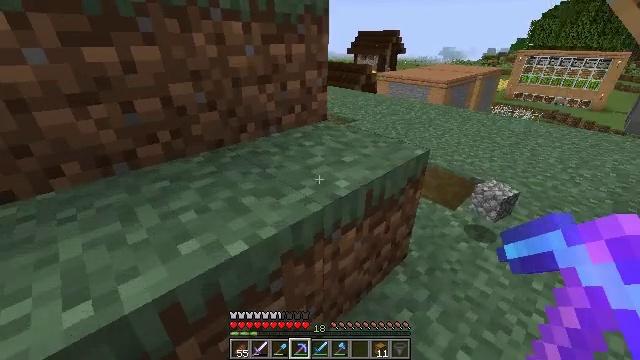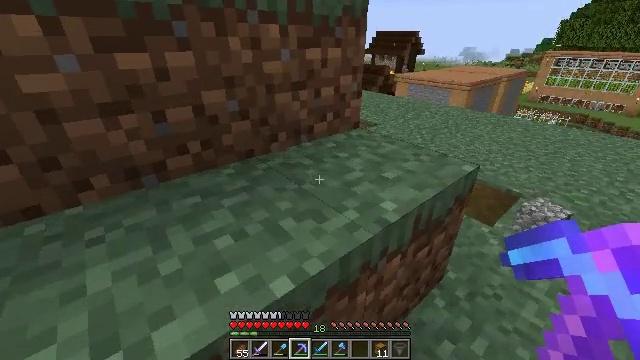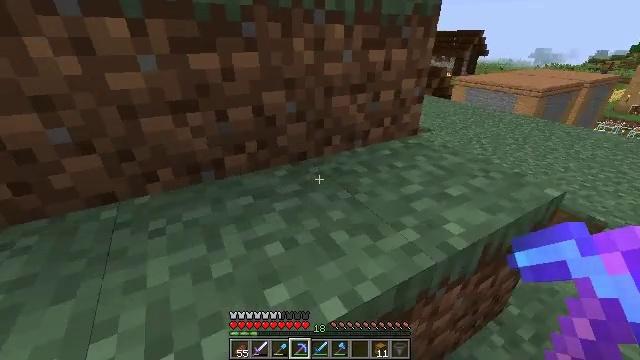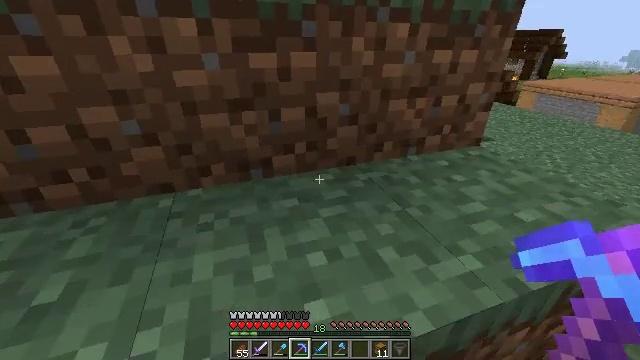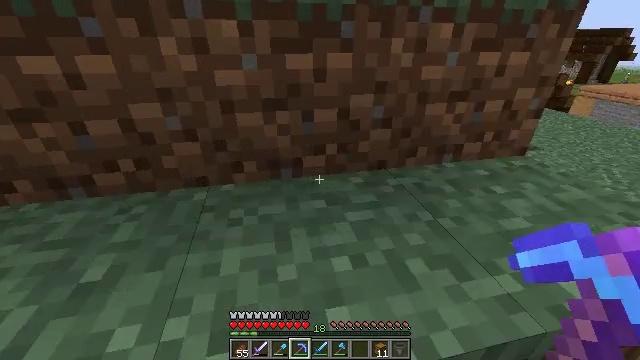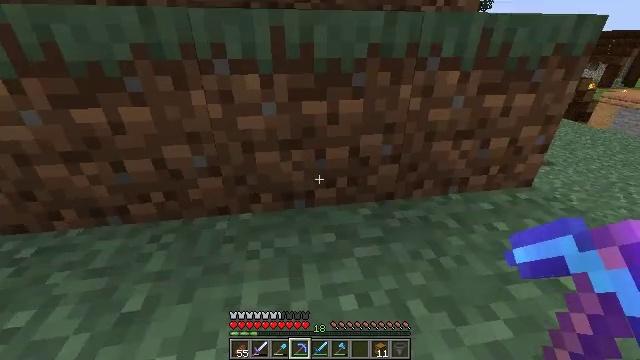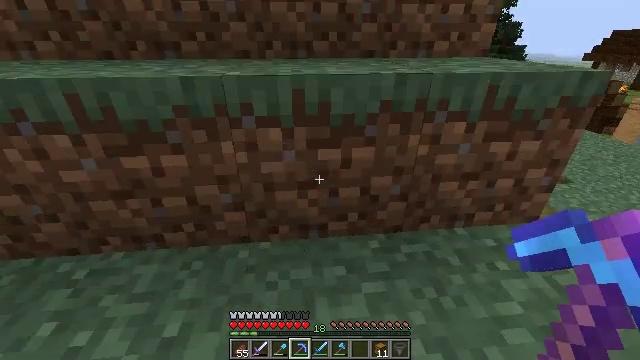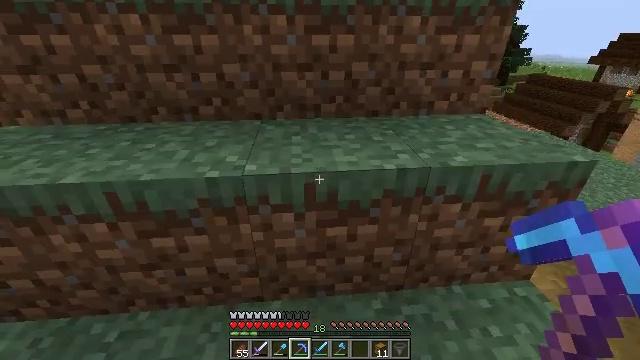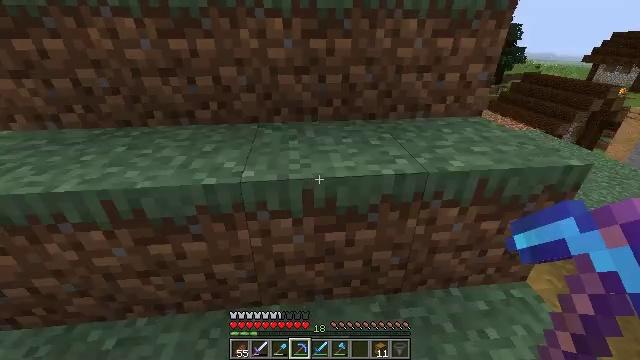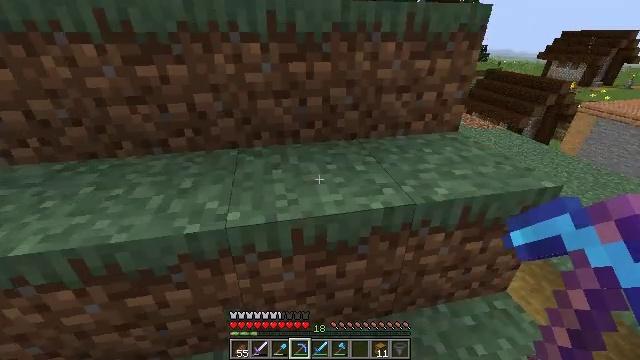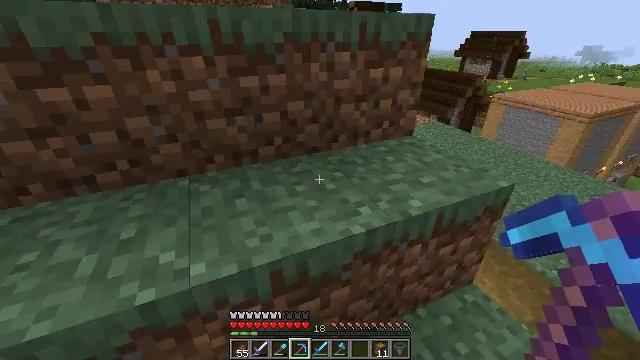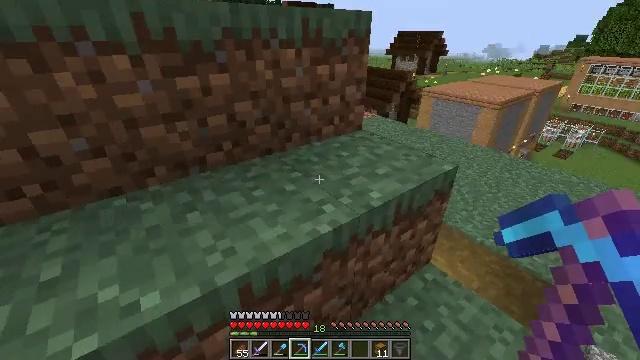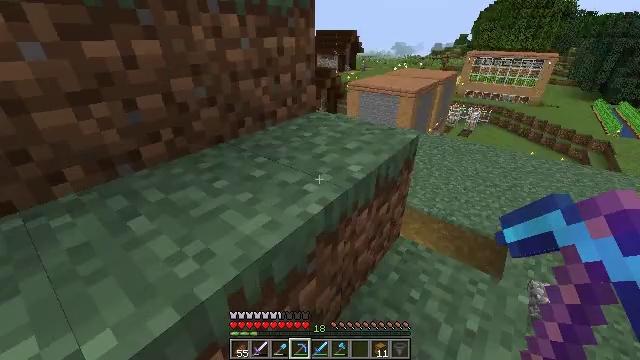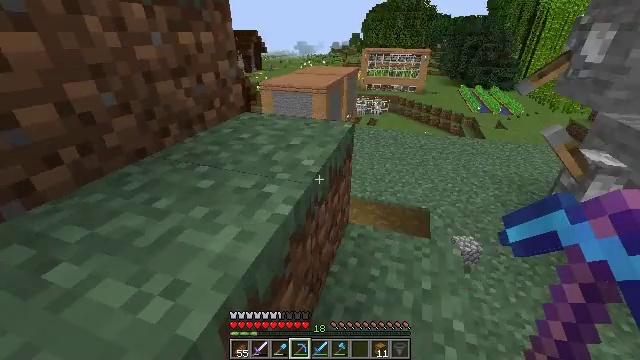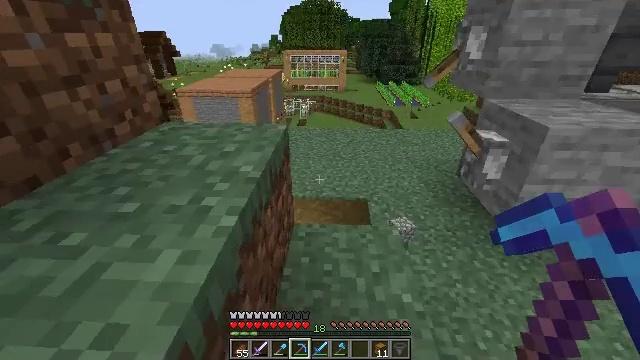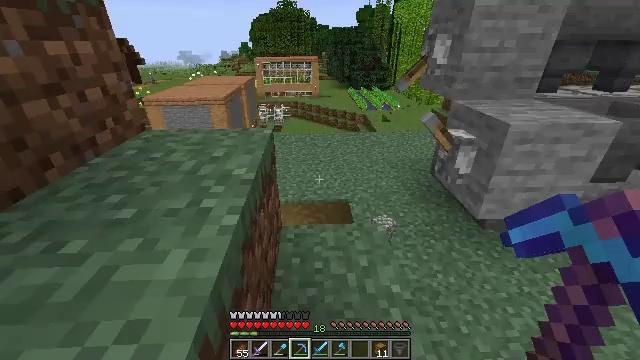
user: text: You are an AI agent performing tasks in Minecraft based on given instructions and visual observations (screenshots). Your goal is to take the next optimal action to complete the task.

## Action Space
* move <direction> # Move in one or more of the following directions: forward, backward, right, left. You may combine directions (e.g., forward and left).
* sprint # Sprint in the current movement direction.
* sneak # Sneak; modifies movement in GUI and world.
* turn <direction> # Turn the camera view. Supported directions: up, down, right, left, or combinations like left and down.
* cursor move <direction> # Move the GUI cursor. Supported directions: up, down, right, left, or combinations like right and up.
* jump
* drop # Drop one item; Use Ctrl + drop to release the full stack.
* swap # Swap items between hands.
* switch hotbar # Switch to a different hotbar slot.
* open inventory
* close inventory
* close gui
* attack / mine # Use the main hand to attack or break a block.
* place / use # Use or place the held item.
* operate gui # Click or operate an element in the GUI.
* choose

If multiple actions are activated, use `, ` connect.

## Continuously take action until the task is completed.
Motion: motion action
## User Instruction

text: Attack the lever to remove it.
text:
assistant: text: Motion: move left, turn left
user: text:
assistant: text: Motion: move left, turn left
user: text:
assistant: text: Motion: move forward and move left, turn left
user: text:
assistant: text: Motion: move forward and move left, turn left
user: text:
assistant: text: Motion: move forward and move left, turn left, jump
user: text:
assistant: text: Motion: move forward and move left, turn left, jump
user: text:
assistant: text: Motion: move forward and move left, jump
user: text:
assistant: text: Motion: move forward and move left, jump
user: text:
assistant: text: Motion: move forward and move left, turn right
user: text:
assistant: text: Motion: move forward and move left, turn right
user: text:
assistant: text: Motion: move left, turn right
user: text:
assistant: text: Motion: move left, turn right
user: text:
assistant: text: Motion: move left, turn right
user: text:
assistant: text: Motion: move left, turn right
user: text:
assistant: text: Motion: turn right and up
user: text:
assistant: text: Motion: turn right
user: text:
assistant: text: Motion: turn right
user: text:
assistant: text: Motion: turn right
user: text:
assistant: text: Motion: turn right
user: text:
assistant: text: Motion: turn right
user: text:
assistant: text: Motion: no_op
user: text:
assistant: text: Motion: turn right
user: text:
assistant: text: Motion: turn right
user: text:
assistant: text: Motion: move forward
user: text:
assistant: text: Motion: move forward, turn right
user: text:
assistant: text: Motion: move forward
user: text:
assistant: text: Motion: move forward
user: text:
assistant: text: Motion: move forward, turn right
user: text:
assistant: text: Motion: turn right
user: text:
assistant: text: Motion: turn right